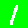
Digit: 1